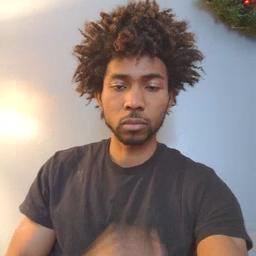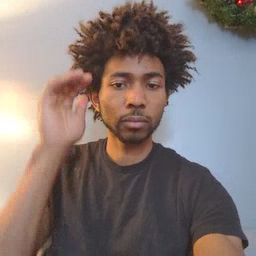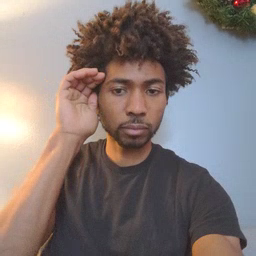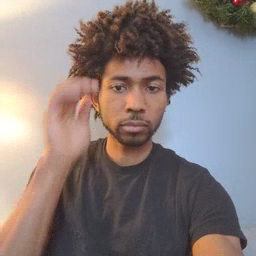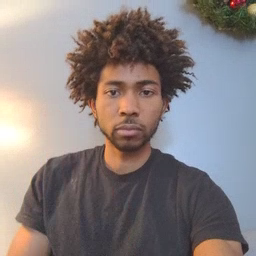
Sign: listen